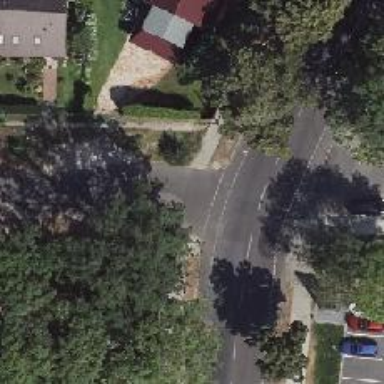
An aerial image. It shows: Smooth asphalt road in residential area.